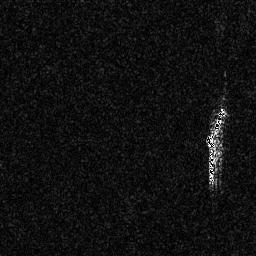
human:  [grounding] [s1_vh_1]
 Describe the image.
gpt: In the satellite image, there is  <ref>1 medium ship </ref> <box>[[80, 41, 89, 57, 0]]</box> located at right.